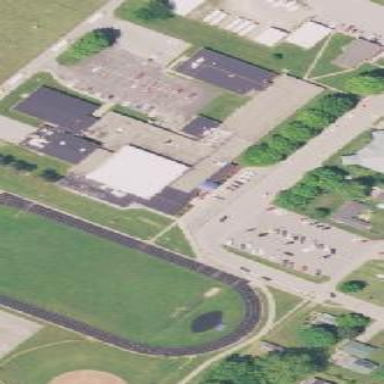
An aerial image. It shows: School building with school amenities.